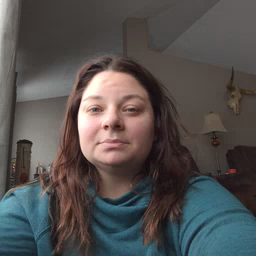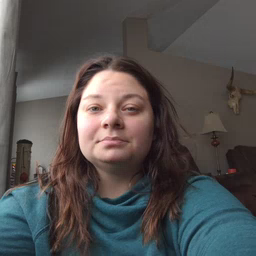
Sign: into